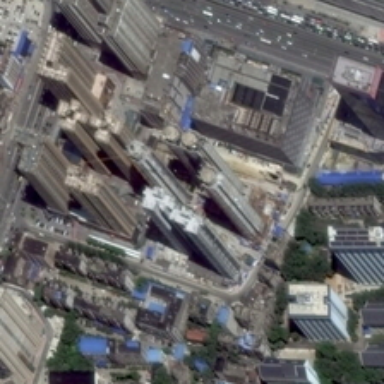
There are many tall buildings on the land .